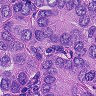
Metastatic tissue present: yes